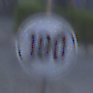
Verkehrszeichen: EndeGeschwindigkeit100
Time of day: SunriseSunset
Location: Outdoor (Urban)
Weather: PartlyCloudy
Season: NotSpecified
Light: Natural